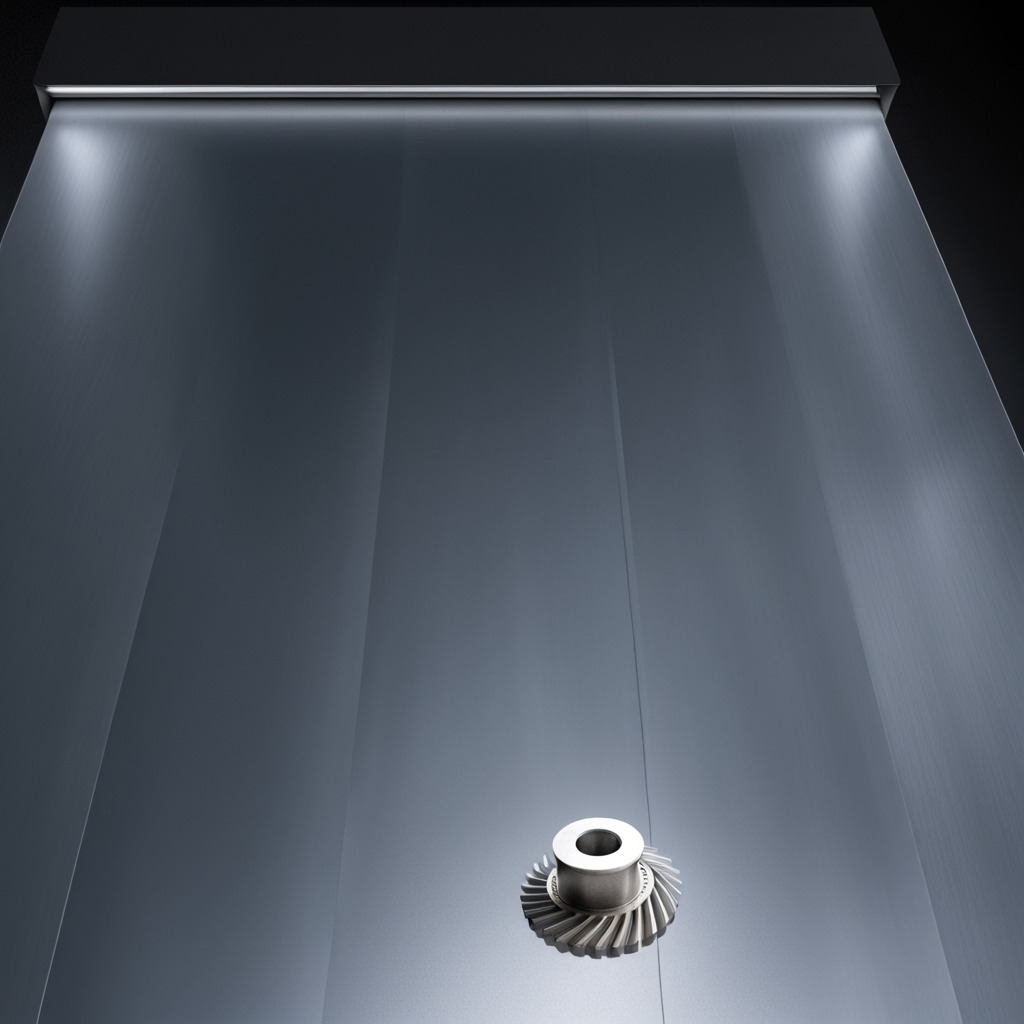
A steel gear with teeth is lying on the clean empty table in the basement in the evening.